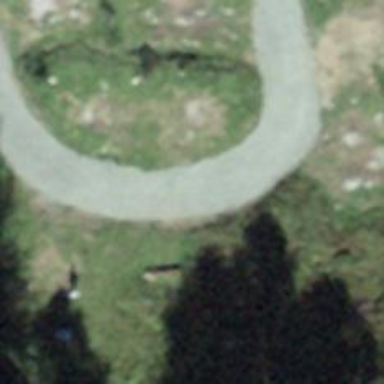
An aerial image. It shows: Service road with compacted surface.